Question: I want to send a request to friend by web dialog. Everything is okay except a message that I have no idea comes from where!
This is my bundle:
'''
private void shareToFacebook() {
if(facebookUser != null) {
Bundle params = new Bundle();
params.putString("method", "apprequests");
params.putString("message", facebookUser.getName() + " sent you a request in Fancied.");
params.putString("to", facebookUser.getFacebookId());
listener.OnFacebookRequestDialog(params);
}
}
'''
I'm passing bundle parameter to my listener and then listener will get it and does proper things and finally dialog displays.
As you can see in attached image, there is another text message. How can I remove it or modify it.
I checked page of <URL>, however I didn't find any parameter useful at the end of page.
any comments or suggestion would be appreciated. Thanks.

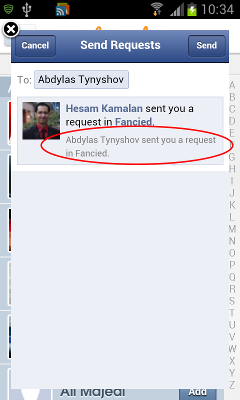
Answer: this line:
'''
params.putString("message", facebookUser.getName() + " sent you a request in Fancied.");
'''
sends that text.
The large, nicely formatted text above is automatically generated by '.OnFacebookRequestDialog'
Try putting something else in your 'putString' and you will see.